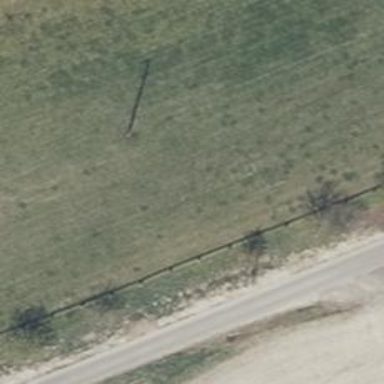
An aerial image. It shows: Minor power line with 3 cables.